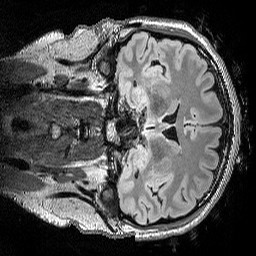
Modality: FLAIR
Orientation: coronal
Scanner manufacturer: siemens
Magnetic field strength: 3 T
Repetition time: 5 s
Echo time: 0.391 s